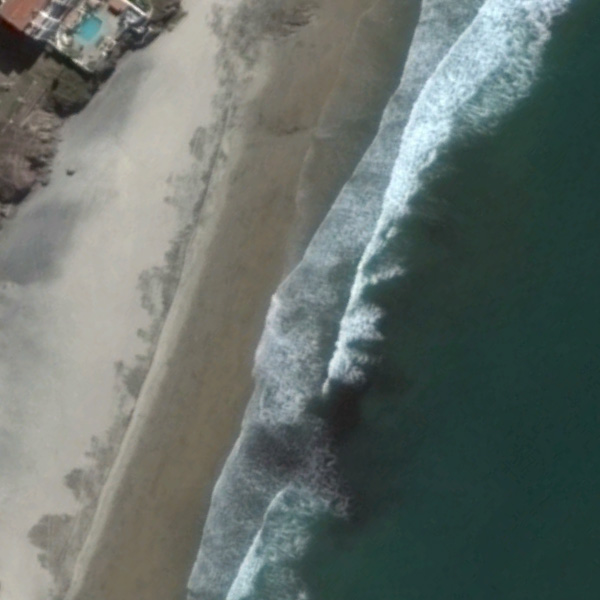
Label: Beach